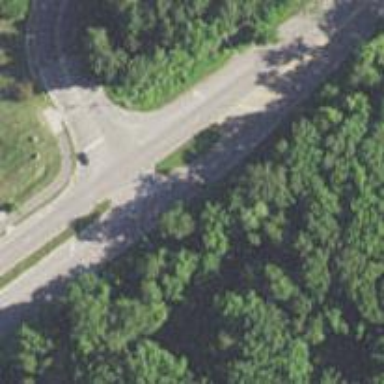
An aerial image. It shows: Tertiary road.